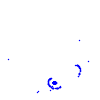
Particle: electron